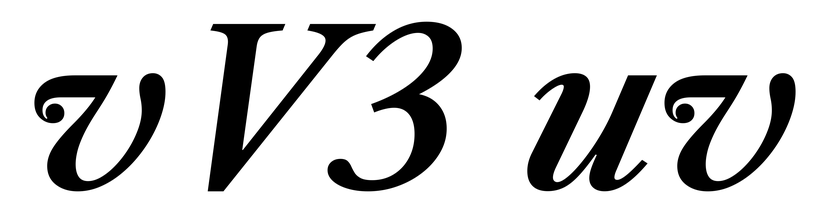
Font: LibreCaslonText-Italic_SemiBold_Italic